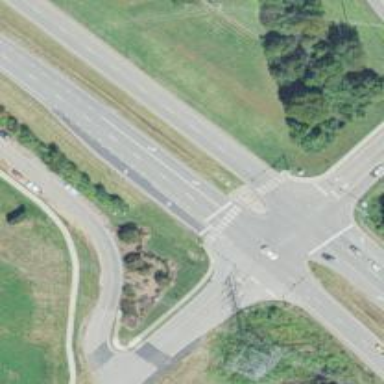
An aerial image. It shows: Footway with island crossing.